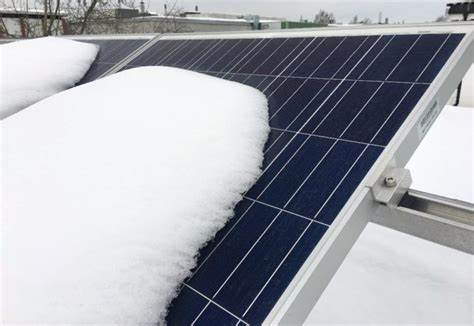
Label: Snow-Covered